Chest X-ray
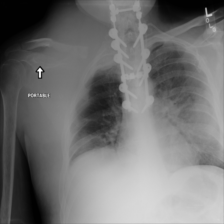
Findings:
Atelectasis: negative
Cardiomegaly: negative
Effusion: negative
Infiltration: positive
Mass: negative
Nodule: negative
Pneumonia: positive
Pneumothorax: negative
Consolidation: negative
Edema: positive
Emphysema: negative
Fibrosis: negative
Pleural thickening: negative
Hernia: negative